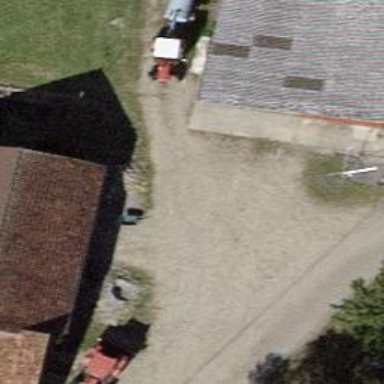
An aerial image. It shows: Farm.